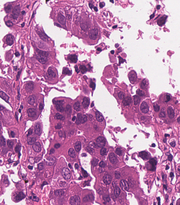
Tumor epithelial tissue: yes
Tumor-associated stroma tissue: yes
Normal tissue: no